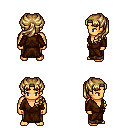
a pixel art fantasy rpg character, male body template, human, tanned skin, brown robe, robe skirt, blonde princess hairstyle, four views (front, back, left, right), 2x2 character sprite sheet, small pixel art, hard edges, no anti-aliasing